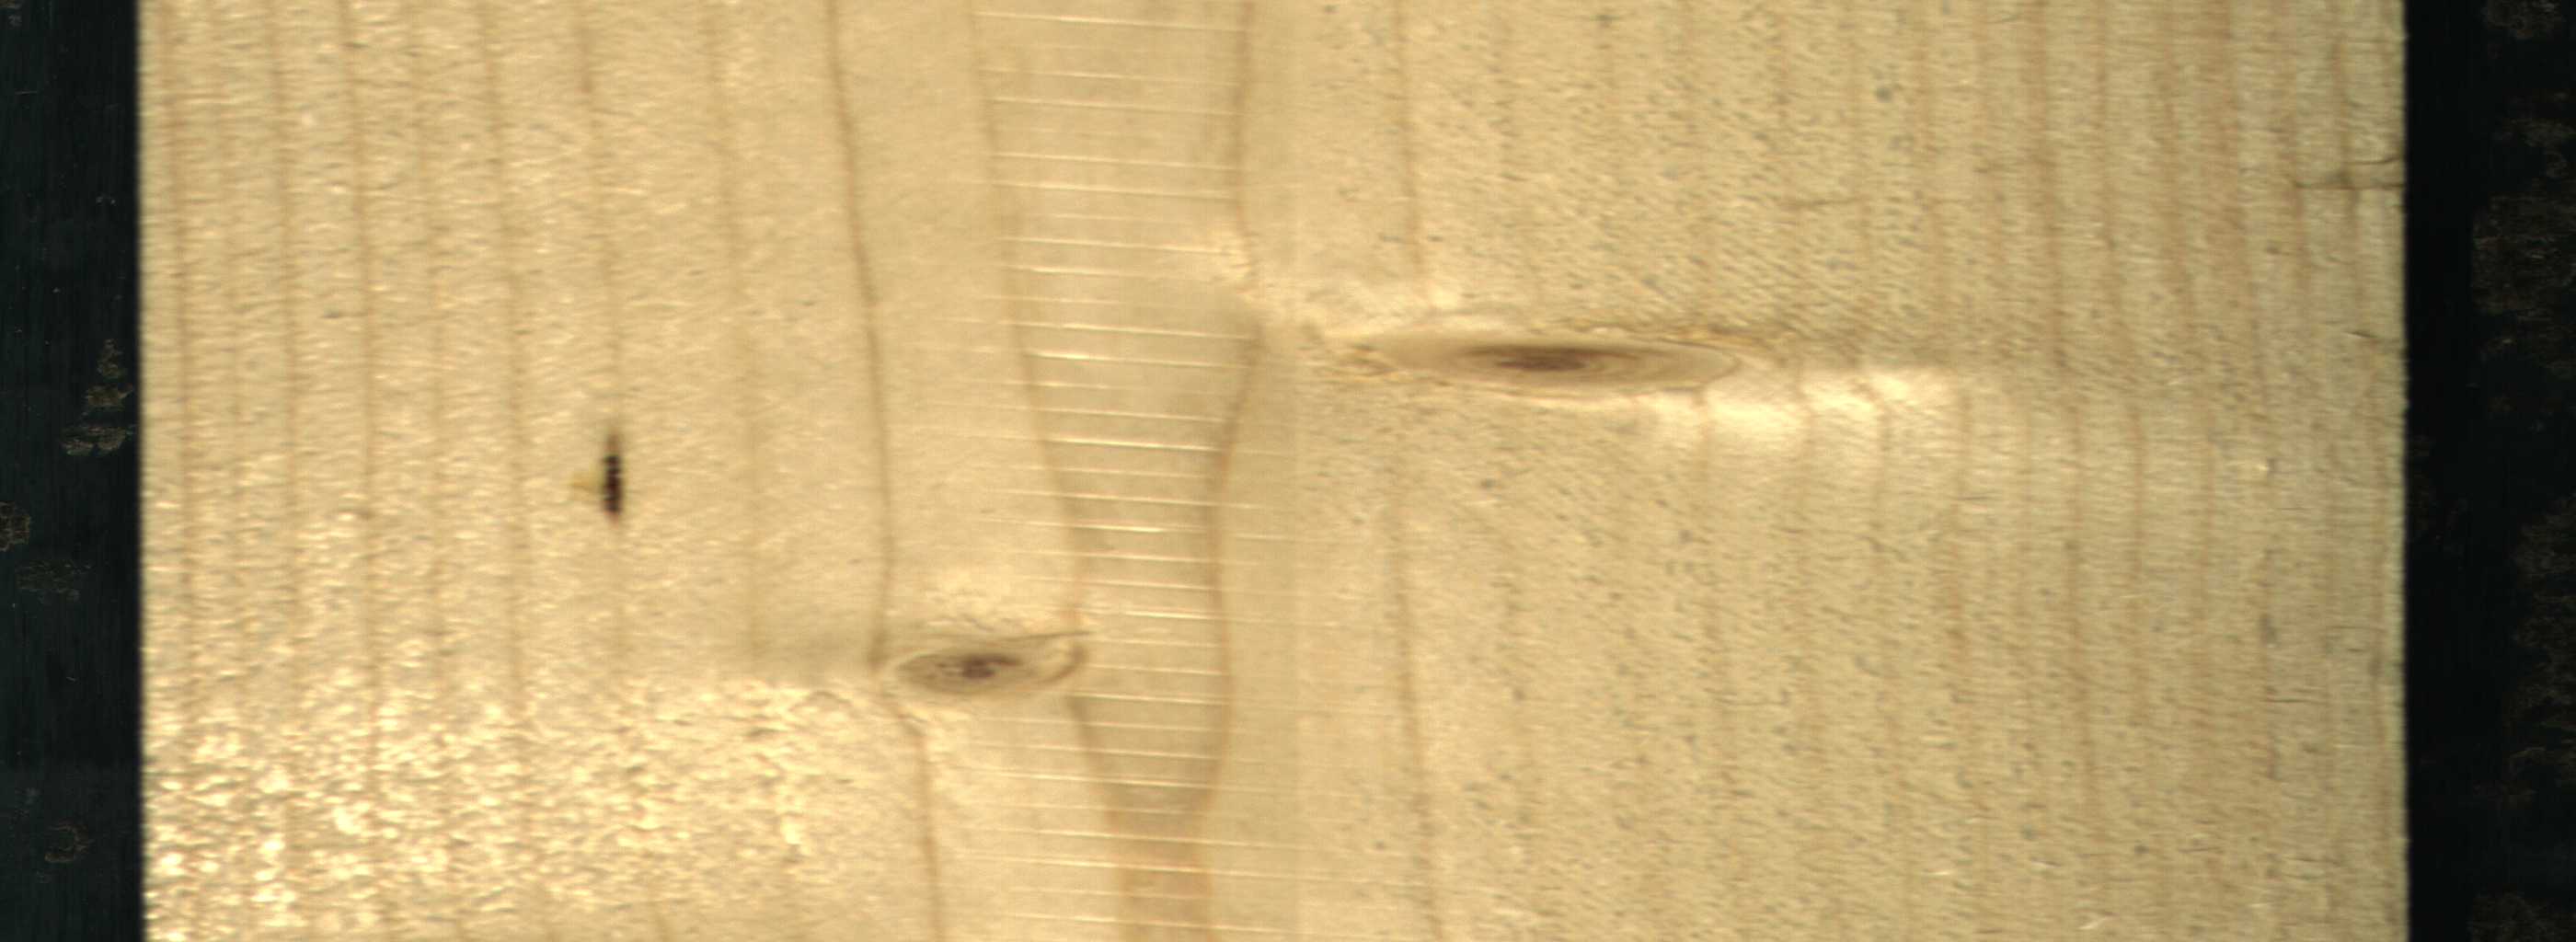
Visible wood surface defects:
resin
Live_Knot
Live_Knot